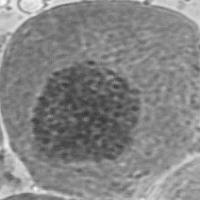
Label: prophase